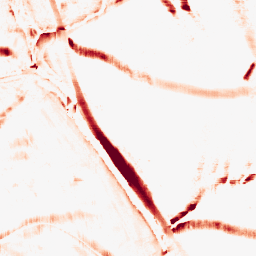
Category: morphological
Decomposition family: morphological_square
Decomposition parameters: operation: opening
size: 15
Upsampling method: bspline
Upsampling parameters: scale: 2
Upsampling scale: 2